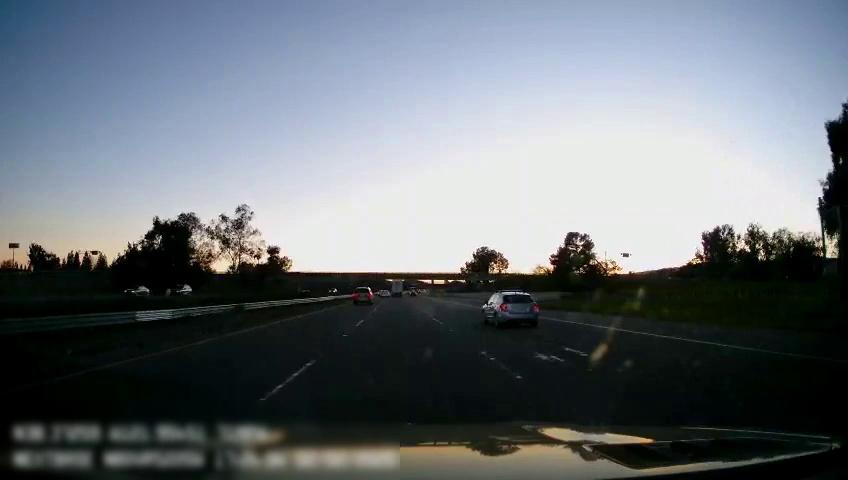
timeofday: Dusk/Dawn/Twilight
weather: Cloudy
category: Drivable Space
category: Vehicles | SUV
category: Vehicles | Car
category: Vehicles | SUV
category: Vehicles | SUV
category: Vehicles | Truck
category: Vehicles | SUV
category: Lanes | Alternate Lane
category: Lanes | Current Lane
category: Lanes | Current Lane
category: Lanes | Alternate Lane